Question: I want to of the <URL>, so that they cannot assume illegal values:
I have 2 components 'spinnerMin' and 'spinnerMax' with <URL> the up arrow of Min becomes disabled, aswell as the down arrow of Max.

Anyone knows if this is possible or how can I achieve that in the smoothest way possible?
Edit:
Thank <URL>.
'''
spinnerMin.valueProperty().addListener((changed, oldval, newval) -> {
spinnerMax.setValueFactory(new SpinnerValueFactory.IntegerSpinnerValueFactory(newval, 6, spinnerMax.getValue()));
});
spinnerMax.valueProperty().addListener((changed, oldval, newval) -> {
spinnerMin.setValueFactory(new SpinnerValueFactory.IntegerSpinnerValueFactory(2, newval, spinnerMin.getValue()));
});
'''
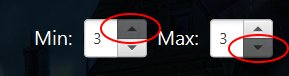
Answer: It is definitely possible to style the buttons as per the value in the spinner.
Below is one way you can accomplish the required behavior.
The general idea is to set some pseudo states to the 'Spinner' when the min/max values are reached. And style the arrow buttons based on the pseudo states.
Below is the sample demo of the above approach.
<URL>
'''
import javafx.application.Application;
import javafx.css.PseudoClass;
import javafx.geometry.Insets;
import javafx.scene.Scene;
import javafx.scene.control.Spinner;
import javafx.scene.control.SpinnerValueFactory;
import javafx.scene.layout.StackPane;
import javafx.stage.Stage;
public class SpinnerDemo extends Application {
@Override
public void start(Stage stage) throws Exception {
PseudoClass minPseudo = PseudoClass.getPseudoClass("minvalue");
PseudoClass maxPseudo = PseudoClass.getPseudoClass("maxvalue");
Spinner<Integer> spinner = new Spinner<>();
spinner.getStyleClass().add(Spinner.STYLE_CLASS_SPLIT_ARROWS_VERTICAL);
SpinnerValueFactory.IntegerSpinnerValueFactory valueFactory = new SpinnerValueFactory.IntegerSpinnerValueFactory(2, 5);
spinner.valueProperty().addListener((obs, old, val) -> {
spinner.pseudoClassStateChanged(minPseudo, val == valueFactory.getMin());
spinner.pseudoClassStateChanged(maxPseudo, val == valueFactory.getMax());
});
spinner.setValueFactory(valueFactory);
StackPane root = new StackPane(spinner);
root.setPadding(new Insets(15));
Scene sc = new Scene(root, 250, 200);
sc.getStylesheets().add(getClass().getResource("spinner.css").toString());
stage.setScene(sc);
stage.setTitle("Spinner");
stage.show();
}
}
'''
CSS code:
'''
.spinner:maxvalue .increment-arrow-button {
-fx-background-color: -fx-outer-border, #999999;
}
.spinner:minvalue .decrement-arrow-button {
-fx-background-color: -fx-outer-border, #999999;
}
'''
There may be other ways as well. But I think with this approach you have better control over the styling.